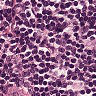
Metastatic tissue present: no